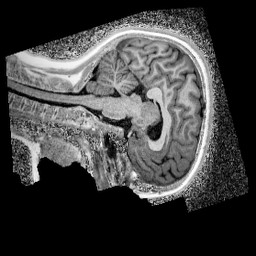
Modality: UNIT1_denoised
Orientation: sagittal
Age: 11
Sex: female
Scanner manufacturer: siemens
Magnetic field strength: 3 T
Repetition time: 4 s
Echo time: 0.00299 s